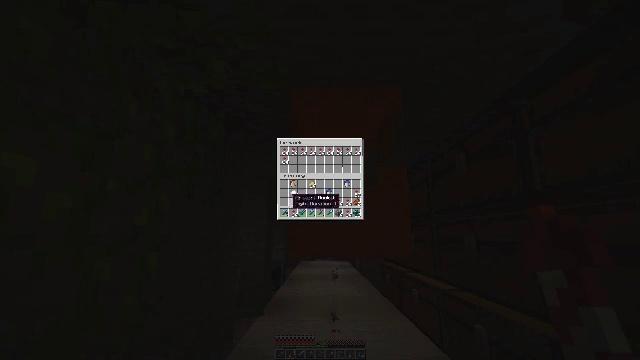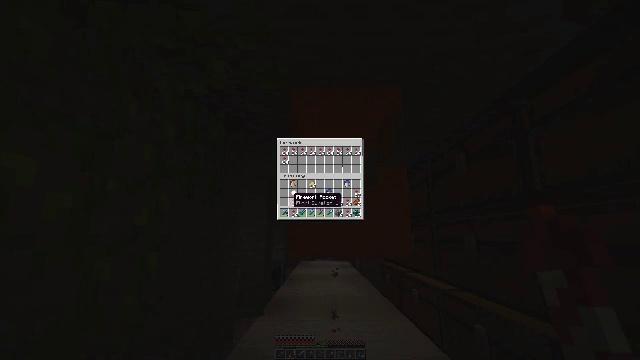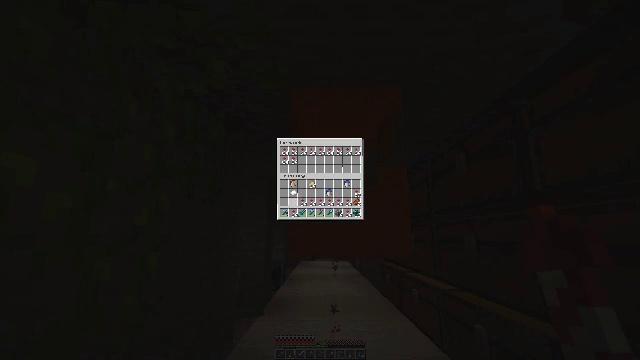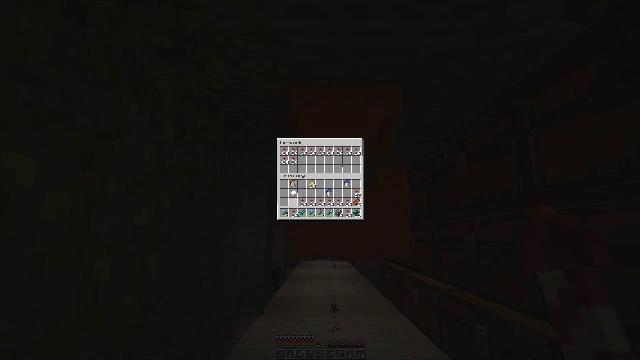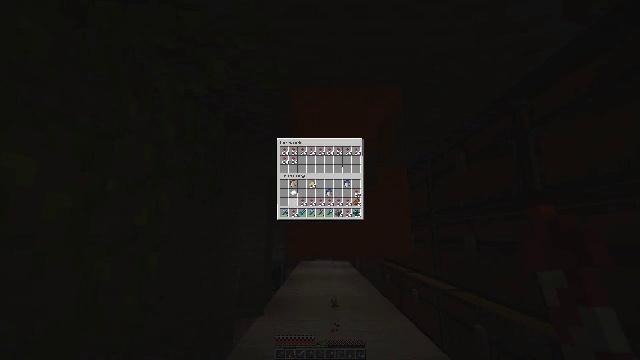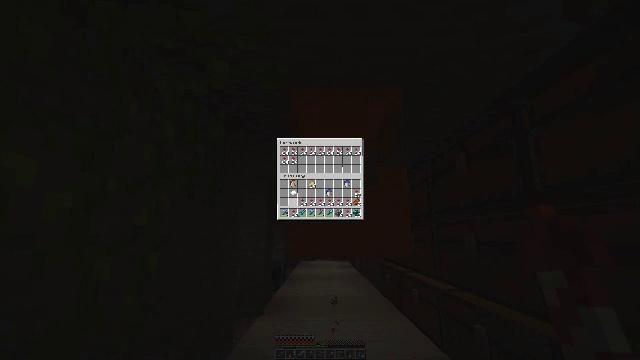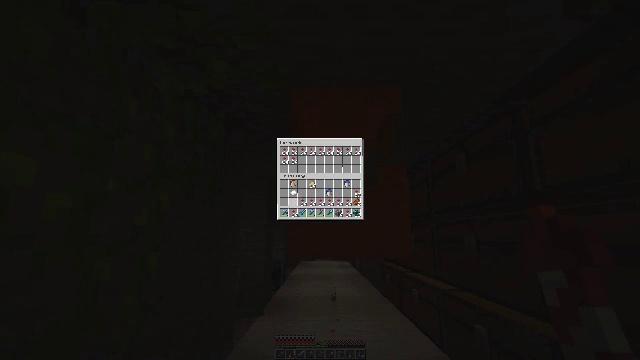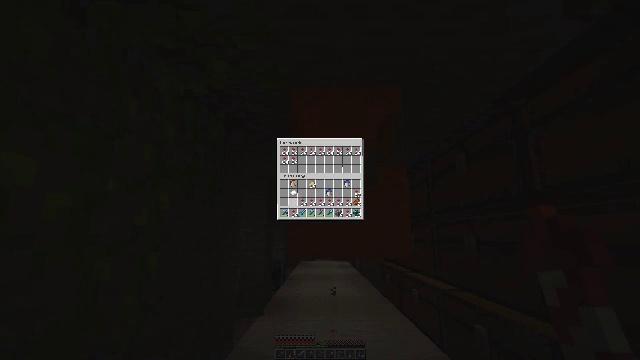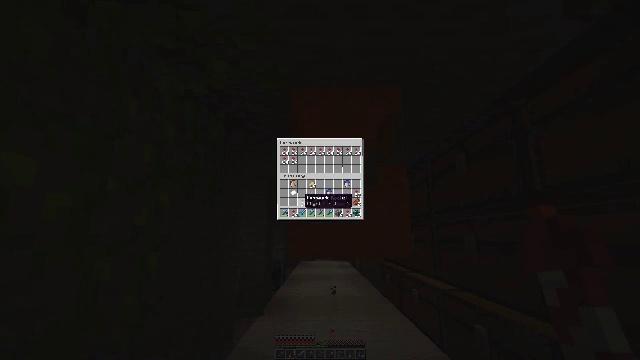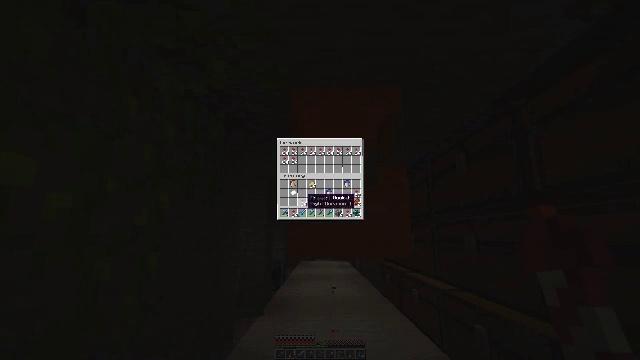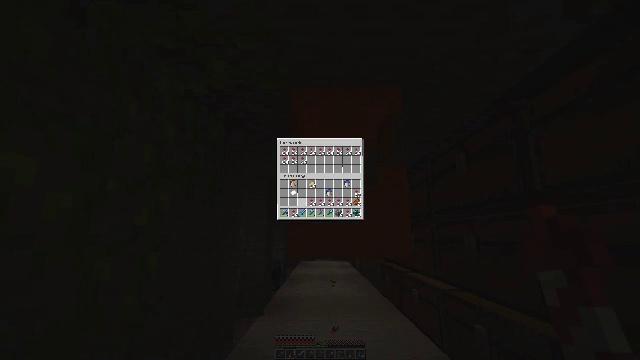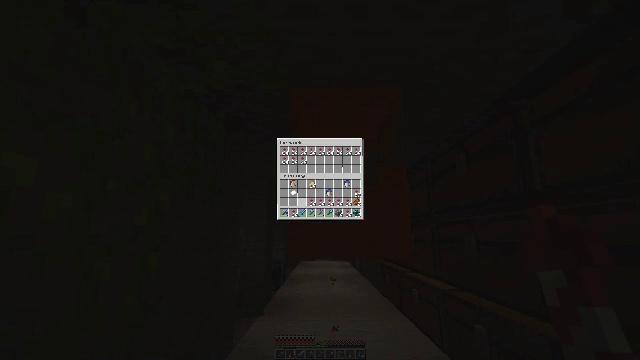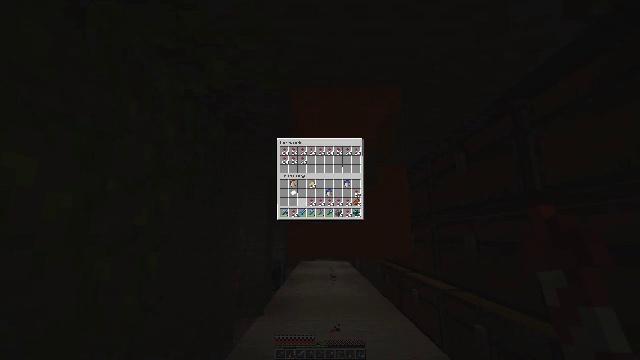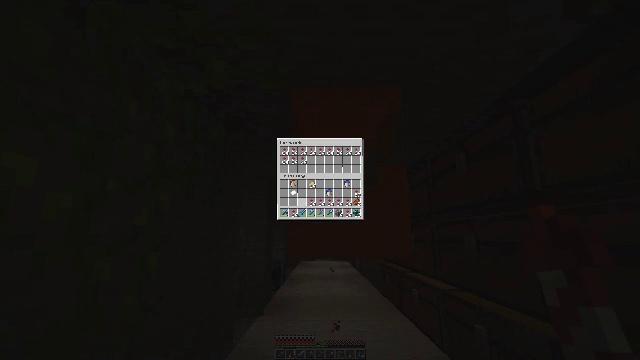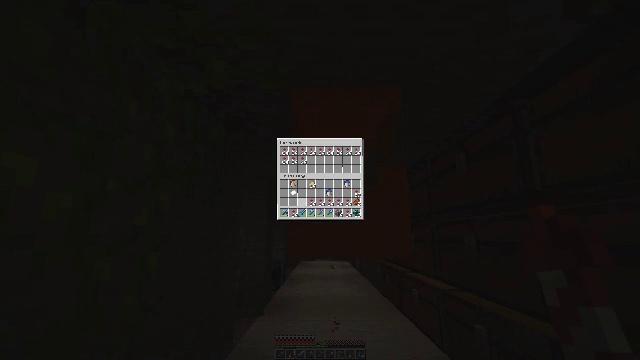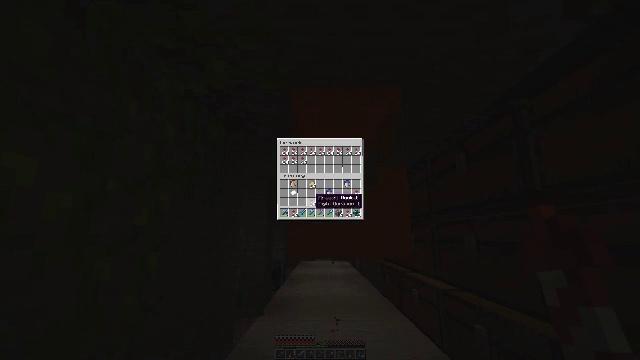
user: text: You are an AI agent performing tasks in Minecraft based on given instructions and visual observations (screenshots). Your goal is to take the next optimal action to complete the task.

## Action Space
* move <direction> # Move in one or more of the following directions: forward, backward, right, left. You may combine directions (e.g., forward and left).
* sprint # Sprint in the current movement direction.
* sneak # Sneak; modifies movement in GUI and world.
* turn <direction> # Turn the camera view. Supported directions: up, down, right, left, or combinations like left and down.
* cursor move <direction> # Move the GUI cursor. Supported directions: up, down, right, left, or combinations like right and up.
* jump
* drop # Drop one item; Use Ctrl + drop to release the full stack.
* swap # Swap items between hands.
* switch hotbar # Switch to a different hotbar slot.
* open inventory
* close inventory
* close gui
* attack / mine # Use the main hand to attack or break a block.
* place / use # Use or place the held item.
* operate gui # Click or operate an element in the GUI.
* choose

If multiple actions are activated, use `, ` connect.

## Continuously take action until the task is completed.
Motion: motion action
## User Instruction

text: Collect the orange shulker box into your inventory.
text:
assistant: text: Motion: sneak
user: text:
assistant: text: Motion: sneak, attack / mine
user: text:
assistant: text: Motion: sneak, attack / mine
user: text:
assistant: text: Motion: sneak, attack / mine
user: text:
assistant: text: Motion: sneak
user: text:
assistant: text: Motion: sneak, attack / mine
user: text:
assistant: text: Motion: sneak, attack / mine
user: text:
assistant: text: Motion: sneak, turn right, attack / mine
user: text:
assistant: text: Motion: sneak
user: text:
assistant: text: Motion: sneak, attack / mine
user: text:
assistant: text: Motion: sneak, attack / mine
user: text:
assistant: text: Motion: sneak, attack / mine
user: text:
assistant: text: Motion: sneak
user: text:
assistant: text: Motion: sneak
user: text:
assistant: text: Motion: sneak, turn right
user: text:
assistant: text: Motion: sneak
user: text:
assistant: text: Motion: sneak, attack / mine
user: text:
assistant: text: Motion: sneak, attack / mine
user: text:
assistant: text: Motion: sneak, turn right, attack / mine
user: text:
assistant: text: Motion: sneak, turn right
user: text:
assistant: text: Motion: sneak
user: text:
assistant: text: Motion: sneak, attack / mine
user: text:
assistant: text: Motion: sneak, attack / mine
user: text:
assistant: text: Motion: sneak, attack / mine
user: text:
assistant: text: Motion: sneak, turn right
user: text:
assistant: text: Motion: sneak
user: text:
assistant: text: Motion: sneak
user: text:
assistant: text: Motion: sneak, attack / mine
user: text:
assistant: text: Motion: sneak, attack / mine
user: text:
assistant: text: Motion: sneak, attack / mine